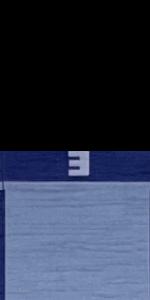
Label: Empty